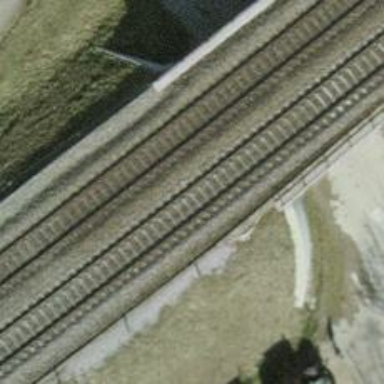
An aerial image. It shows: Single-track railway bridge with electrified contact line.